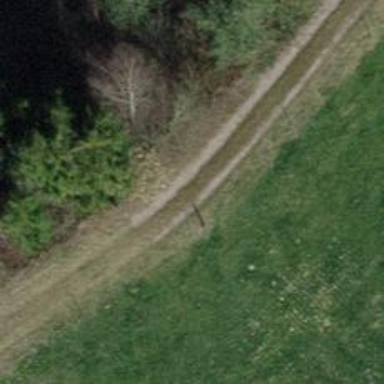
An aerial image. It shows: Track with compacted grade3 surface.